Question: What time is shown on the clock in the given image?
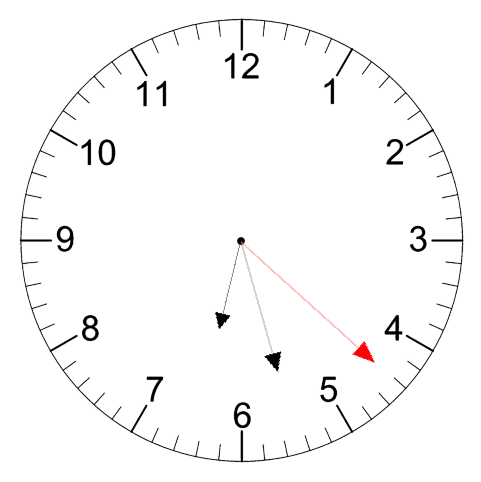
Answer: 06:27:22